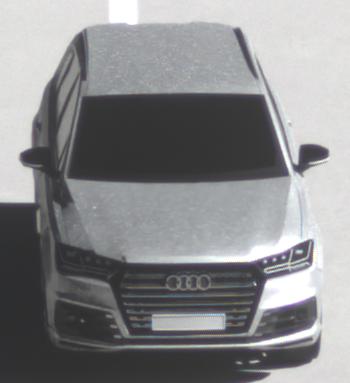
Make: Audi
Model: SQ7
Detailed model: -
Model produced from: 2016
Model produced until: 2018
Doors: 5
Color: white
Road condition: dry road
Daytime: morning or afternoon
Contrast: high contrast